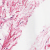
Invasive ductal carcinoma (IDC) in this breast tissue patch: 0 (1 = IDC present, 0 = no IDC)